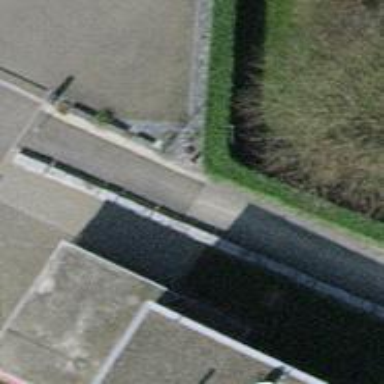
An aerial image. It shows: Hedge barrier.